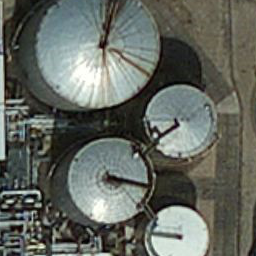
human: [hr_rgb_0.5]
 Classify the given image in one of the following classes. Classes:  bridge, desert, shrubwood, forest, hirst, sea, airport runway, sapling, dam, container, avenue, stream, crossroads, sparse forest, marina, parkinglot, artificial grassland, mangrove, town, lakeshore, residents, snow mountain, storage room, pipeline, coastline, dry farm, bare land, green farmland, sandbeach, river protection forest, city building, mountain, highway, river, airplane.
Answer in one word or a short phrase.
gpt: storage room